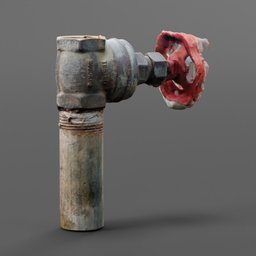
Label: mechanical